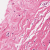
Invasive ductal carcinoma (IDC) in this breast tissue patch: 0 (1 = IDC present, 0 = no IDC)